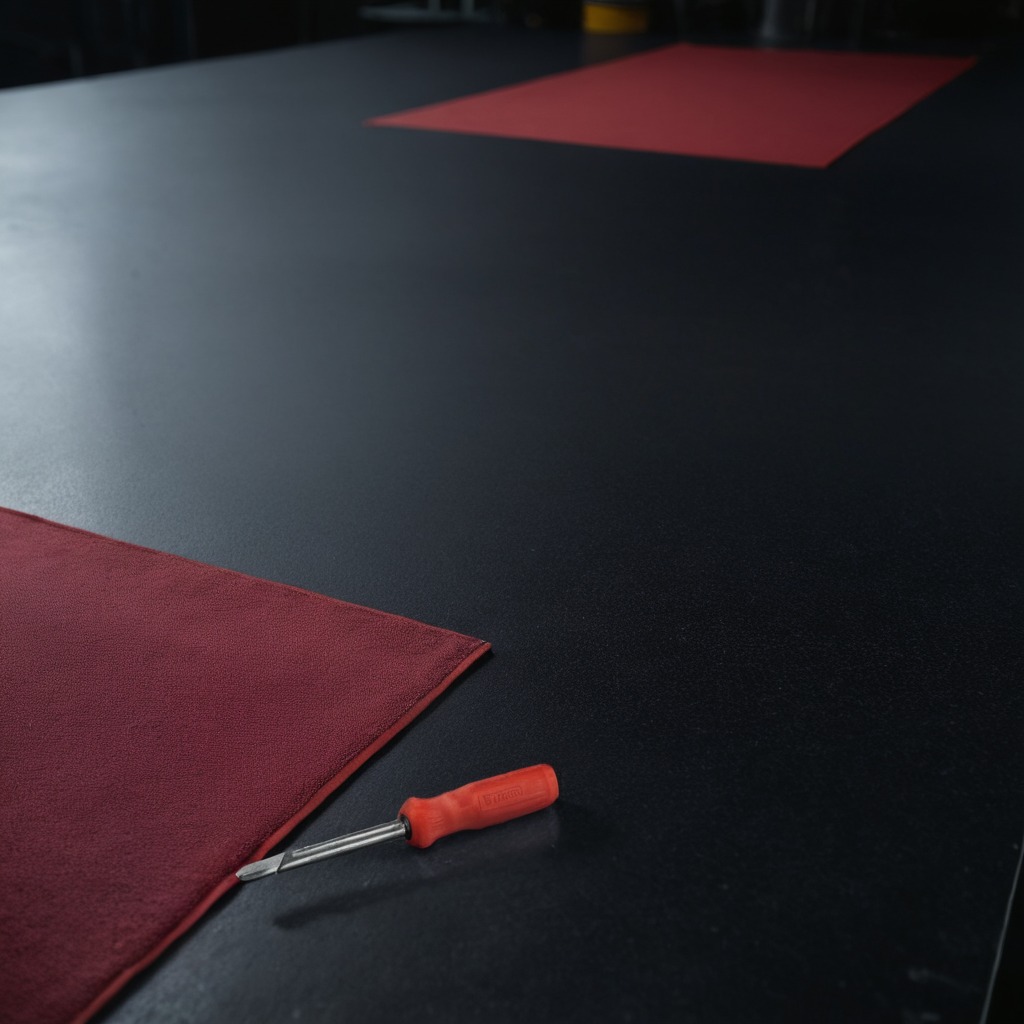
A screwdriver is lying on the clean granite tabletop covered with a red rubber mat inside a workshop at night dim ambient light soft shadows worn but beneath the mat.